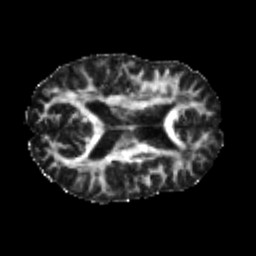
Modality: FA
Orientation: axial
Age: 22
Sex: male
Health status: healthy
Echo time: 0.074 s